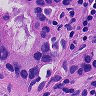
Metastatic tissue present: yes